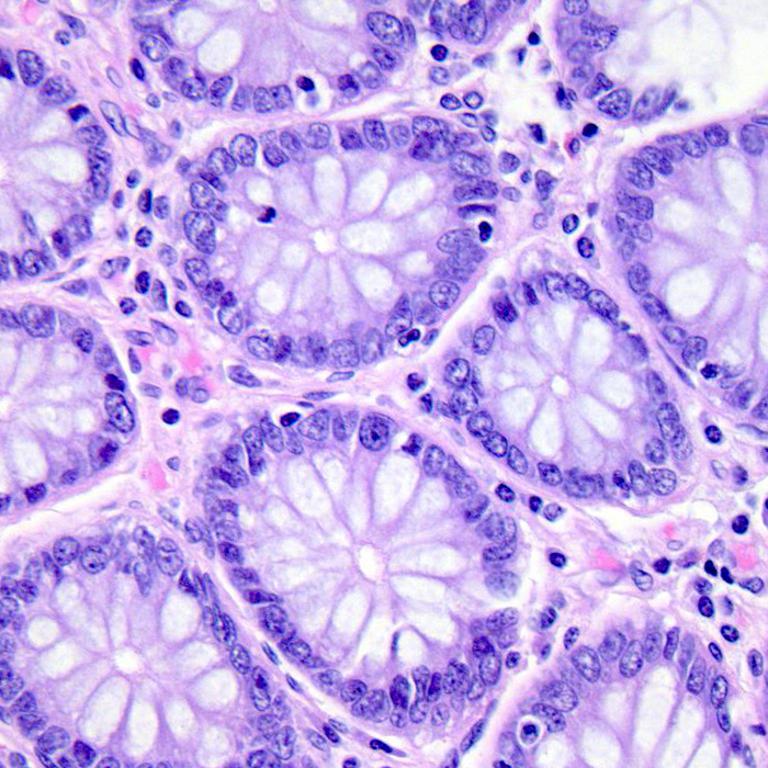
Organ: colon
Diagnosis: benign